Interaction volume radius: 10 \u00c5
Interaction volume height: 15 \u00c5
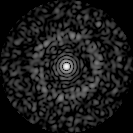
Disorder parameter: 0.8438